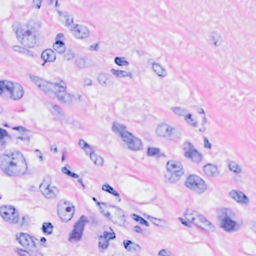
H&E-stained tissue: Breast